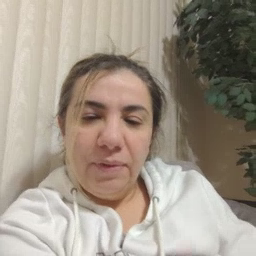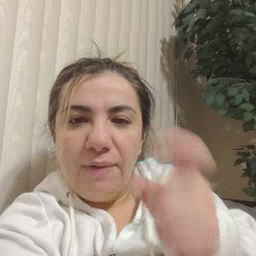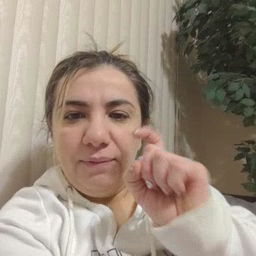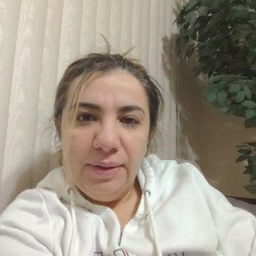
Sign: gift